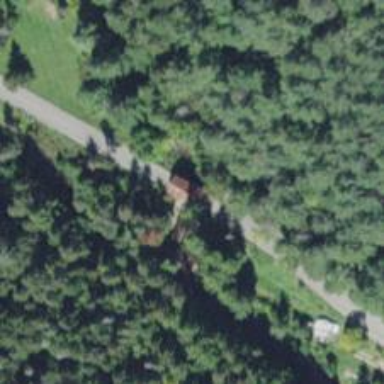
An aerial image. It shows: Unclassified road with covered bridge.